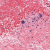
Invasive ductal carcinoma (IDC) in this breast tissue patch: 0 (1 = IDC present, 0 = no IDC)